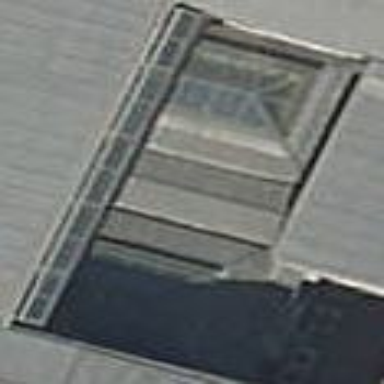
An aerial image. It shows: Part of building with flat gray metal sheet roof.